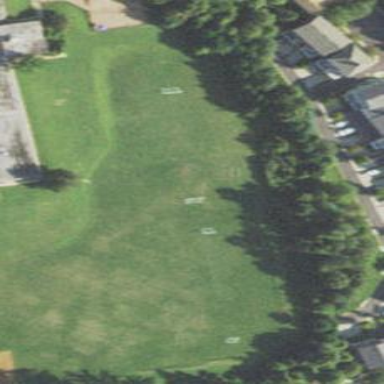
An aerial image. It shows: Ground soccer pitch for leisure sports.